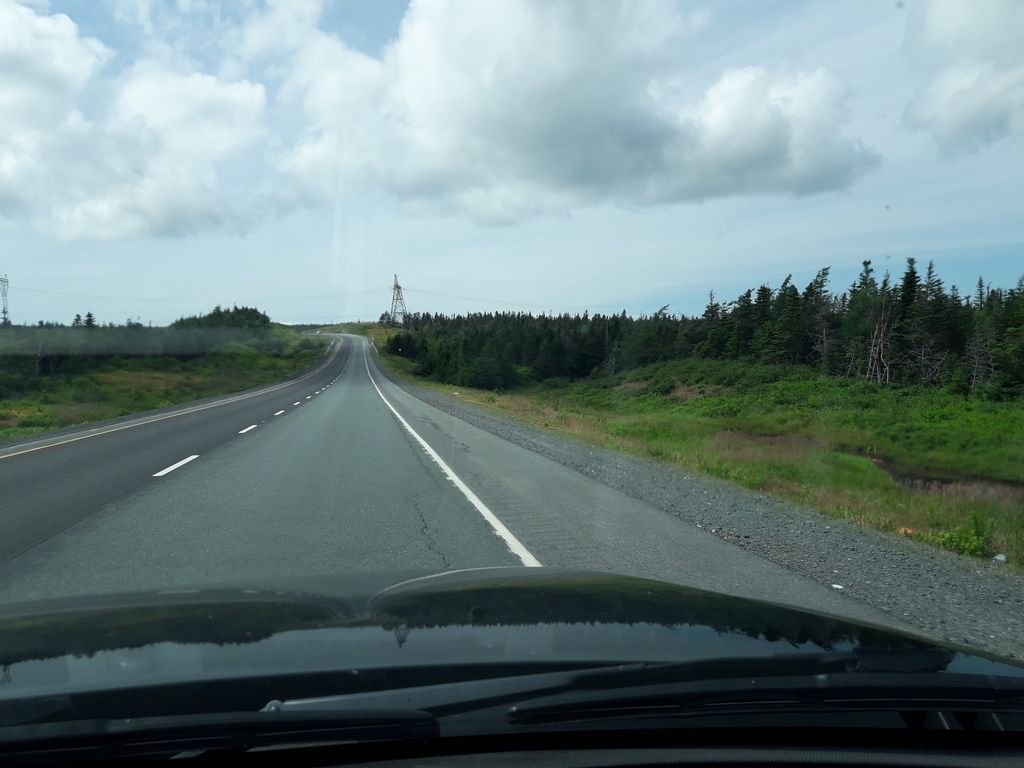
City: st_johns